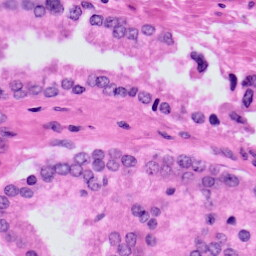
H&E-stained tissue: Prostate